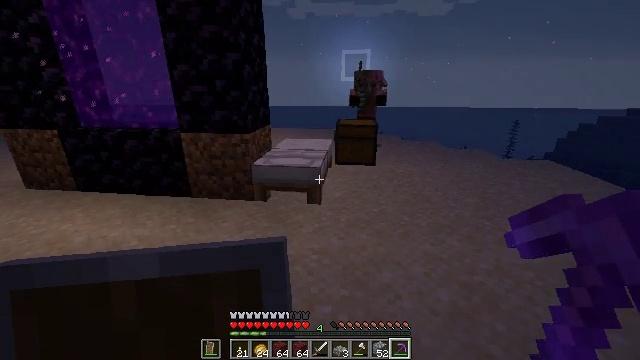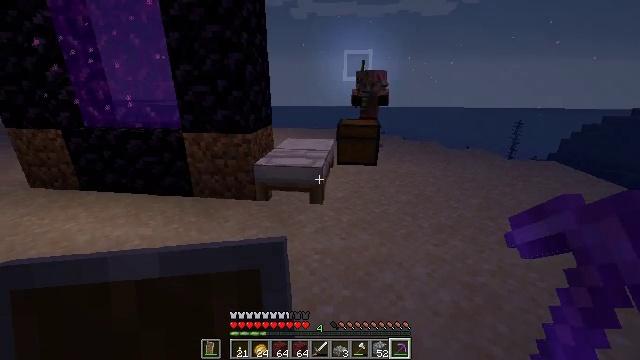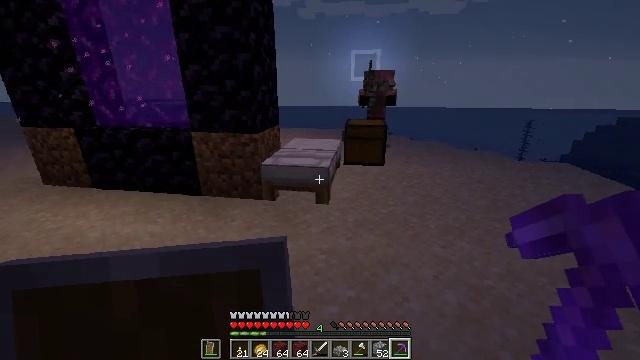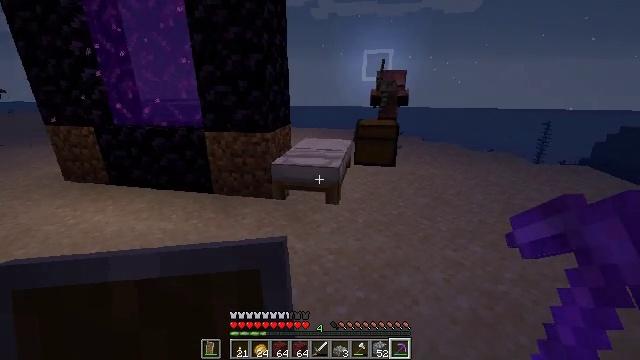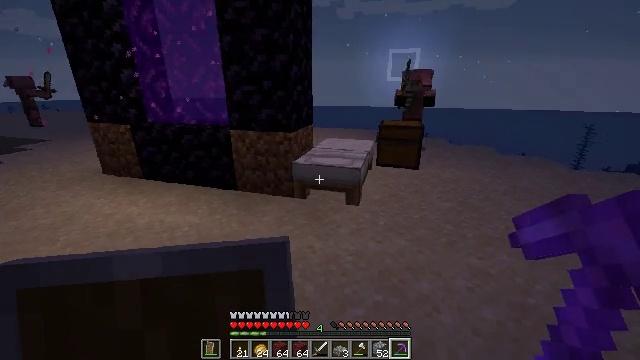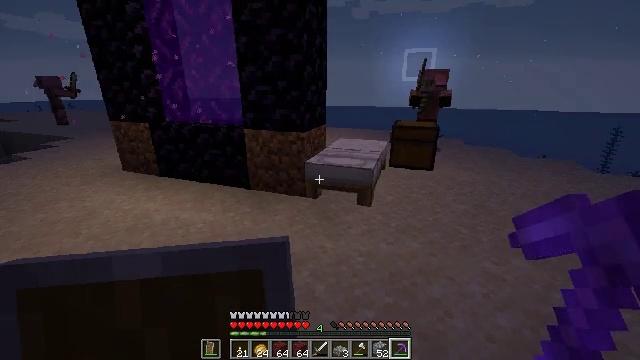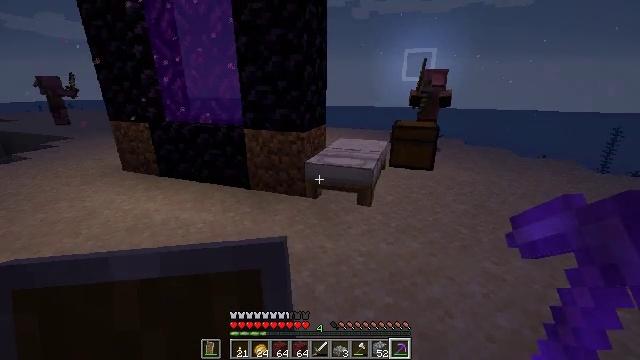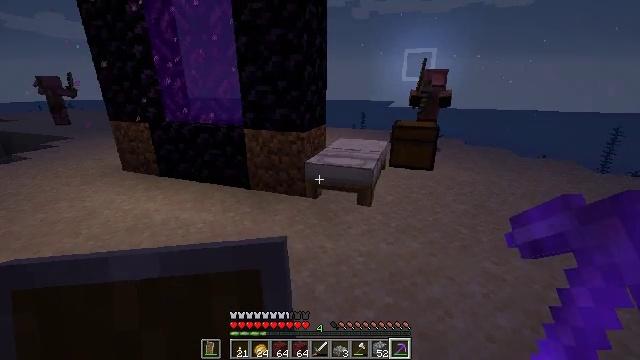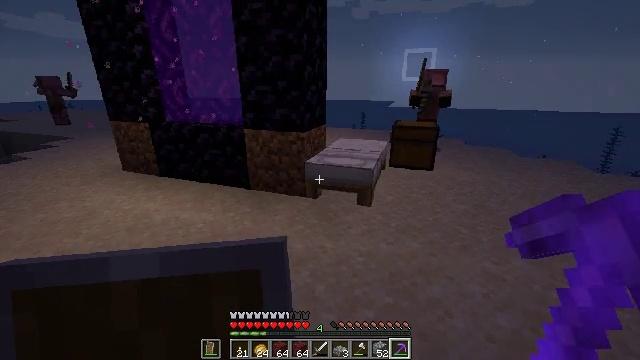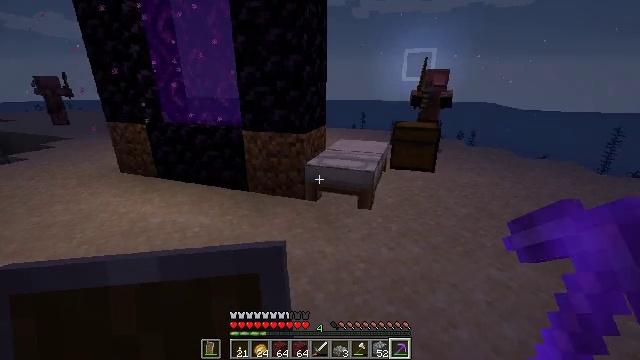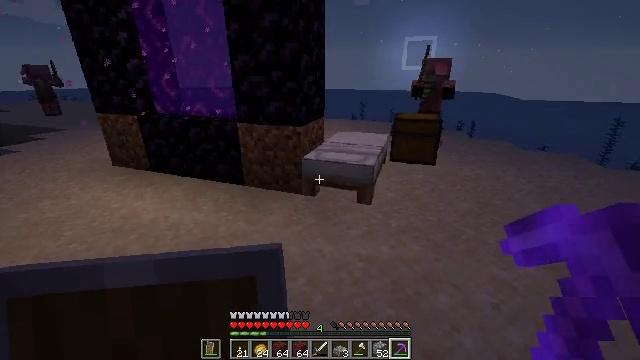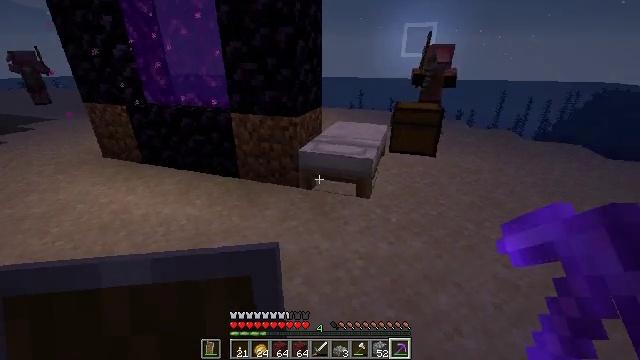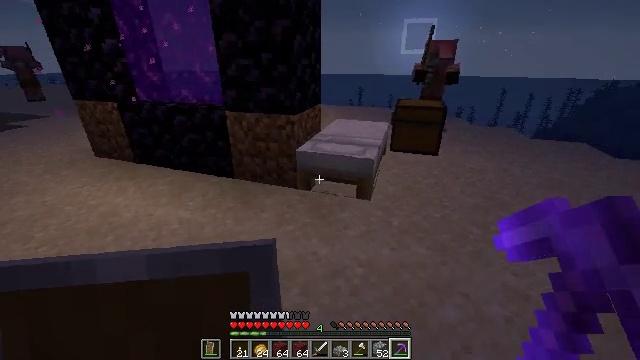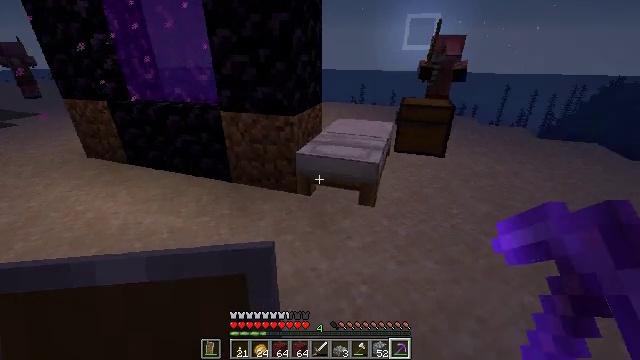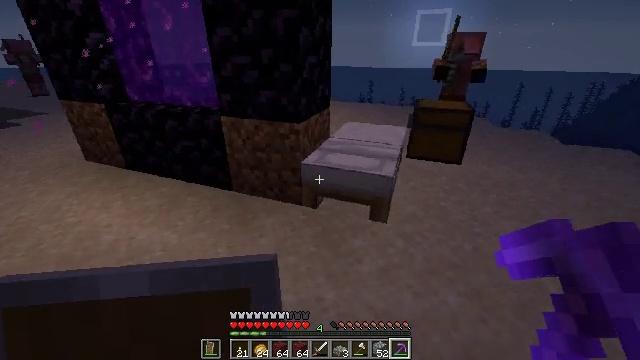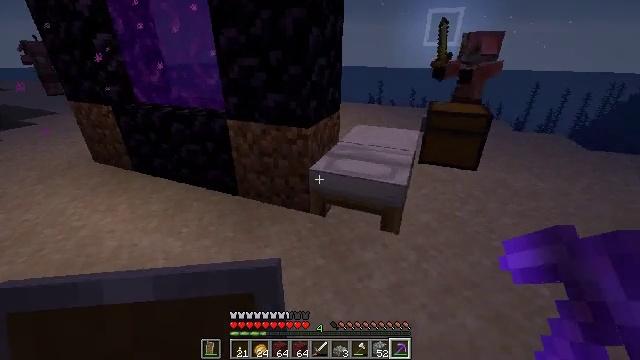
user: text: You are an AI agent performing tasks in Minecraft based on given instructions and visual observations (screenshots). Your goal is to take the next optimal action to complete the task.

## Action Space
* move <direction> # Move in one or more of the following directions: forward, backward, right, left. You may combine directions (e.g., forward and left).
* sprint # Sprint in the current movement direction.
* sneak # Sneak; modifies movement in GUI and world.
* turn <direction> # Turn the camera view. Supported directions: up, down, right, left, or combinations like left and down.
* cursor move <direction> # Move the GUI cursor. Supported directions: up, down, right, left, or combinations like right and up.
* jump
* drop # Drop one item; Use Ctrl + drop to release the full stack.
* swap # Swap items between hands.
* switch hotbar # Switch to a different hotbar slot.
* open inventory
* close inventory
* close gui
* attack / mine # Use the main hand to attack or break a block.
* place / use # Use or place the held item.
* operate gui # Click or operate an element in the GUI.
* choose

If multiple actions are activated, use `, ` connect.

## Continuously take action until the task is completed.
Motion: motion action
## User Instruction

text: craft item air
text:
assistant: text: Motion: no_op
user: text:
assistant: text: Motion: turn left
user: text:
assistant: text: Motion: turn left
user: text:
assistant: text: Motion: turn left
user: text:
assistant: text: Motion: turn left
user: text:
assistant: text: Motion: no_op
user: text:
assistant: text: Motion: no_op
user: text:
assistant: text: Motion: no_op
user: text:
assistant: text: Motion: move forward
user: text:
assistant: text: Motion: move forward, turn down
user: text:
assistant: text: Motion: move forward, turn down
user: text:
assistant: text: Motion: move forward
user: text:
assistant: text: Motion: move forward
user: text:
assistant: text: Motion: move forward, turn left
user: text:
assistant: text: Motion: move forward, turn left
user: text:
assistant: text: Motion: move forward, turn left
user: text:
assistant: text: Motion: turn left
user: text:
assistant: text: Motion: no_op
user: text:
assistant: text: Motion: no_op
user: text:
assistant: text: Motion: turn right
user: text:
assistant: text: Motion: turn right
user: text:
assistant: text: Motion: turn right and down
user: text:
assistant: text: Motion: move forward, turn right and down
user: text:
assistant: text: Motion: move forward, turn right and down
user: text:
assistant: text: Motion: move forward, turn right and down
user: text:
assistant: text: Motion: move forward, turn down
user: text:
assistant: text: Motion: move forward, turn down
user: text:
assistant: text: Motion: turn down
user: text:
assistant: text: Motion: turn down
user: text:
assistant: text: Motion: turn down